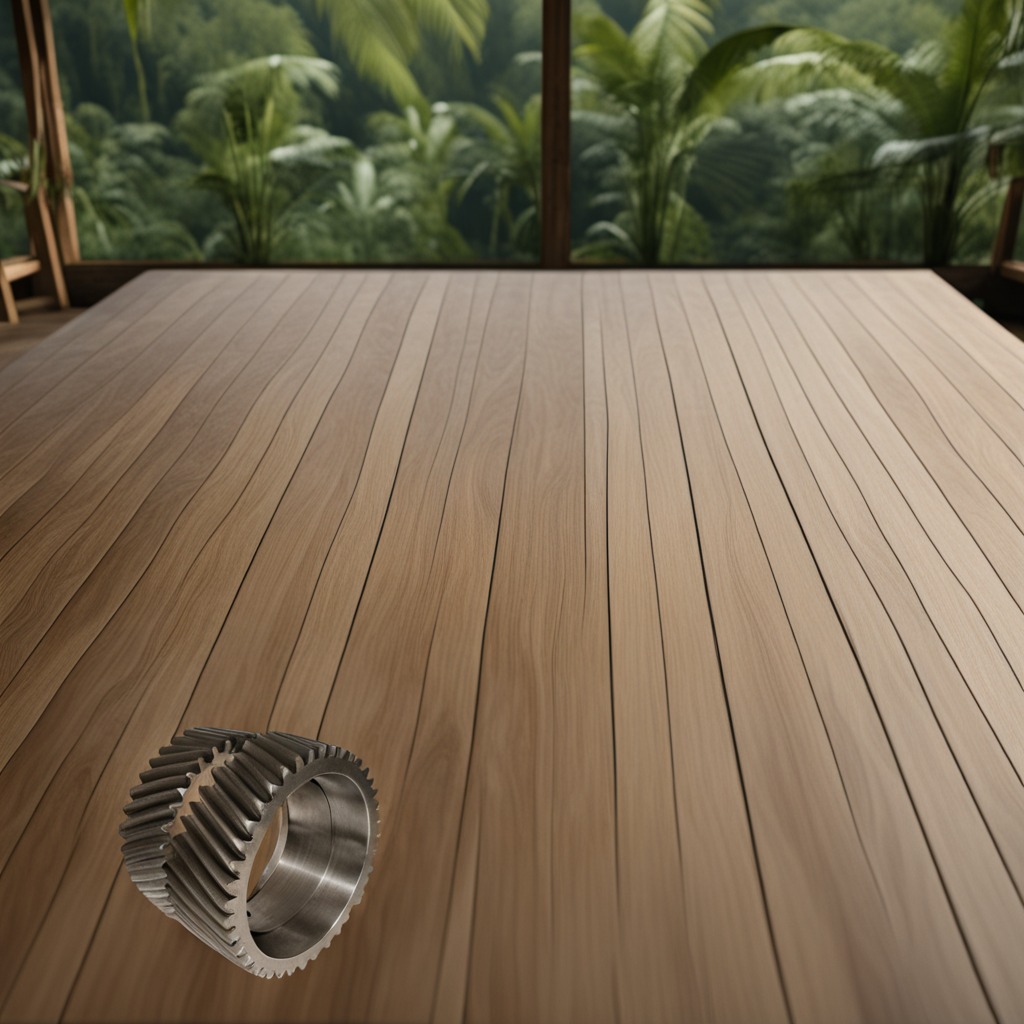
A steel gear with teeth is lying on a wooden table.